高一 · 立体几何学
如图所示: 在三棱雉 $V-A B C$ 中, 平面 $V A B \perp$ 平面 $A B C, \triangle V A B$ 为等边三角形, $A C \perp B C$ 且 $A C=B C=\sqrt{2}, O, M$ 分别为 $A B, V A$ 的中点.

（1）求证: 平面 $M O C \perp$ 平面 $V A B$;

(2) 求三棱雉 $V-A B C$ 的体积.
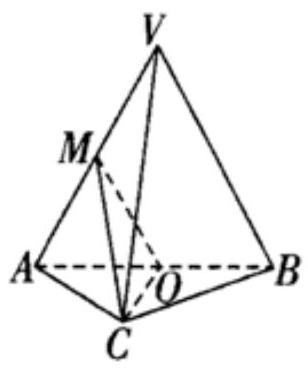
答案: ) 详见解答; (2) $\frac{\sqrt{3}}{3}$.
解析: 【分析】

(1) 由已知可得 $O C \perp A B$, 再由面面垂直定理可得 $O C \perp$ 平面 $V A B$, 即可证明结论;

(2) $O C \perp$ 平面 $V A B$ ，用等体积法求三棱雉 $V-A B C$ 的体积.

【详解】

(1) $A C=B C, O$ 为 $A B$ 中点, $\therefore O C \perp A B$,

平面 $V A B \perp$ 平面 $A B C$, 平面 $V A B \cap$ 平面 $A B C=A B$,

$O C \subset$ 平面 $A B C, \therefore O C \perp$ 平面 $V A B, \therefore O C \subset$ 平面 $M O C$,

平面 $M O C \perp$ 平面 $V A B$ ，

(2) $A C \perp B C$ 且 $A C=B C=\sqrt{2}, O$ 分别为 $A B$ 的中点,

$\therefore O C=1, A B=2, S_{\triangle V A B}=\frac{1}{2} \times 2 \times \sqrt{3}=\sqrt{3}$,

$O C \perp$ 平面 $V A B, V_{V-A B C}=V_{C-V A B}=\frac{1}{3} \times O C \times S_{\triangle V A B}=\frac{\sqrt{3}}{3}$,

$\therefore V_{V-A B C}=\frac{\sqrt{3}}{3}$.

【点睛】

本题考查面面垂直证明，注意空间垂直间的相互转化，考查椎体体积，意在考查直观想象、逻辑推理能力，属于基础题.